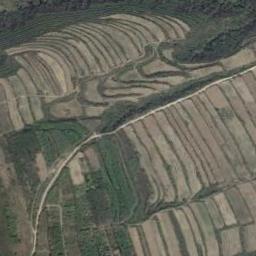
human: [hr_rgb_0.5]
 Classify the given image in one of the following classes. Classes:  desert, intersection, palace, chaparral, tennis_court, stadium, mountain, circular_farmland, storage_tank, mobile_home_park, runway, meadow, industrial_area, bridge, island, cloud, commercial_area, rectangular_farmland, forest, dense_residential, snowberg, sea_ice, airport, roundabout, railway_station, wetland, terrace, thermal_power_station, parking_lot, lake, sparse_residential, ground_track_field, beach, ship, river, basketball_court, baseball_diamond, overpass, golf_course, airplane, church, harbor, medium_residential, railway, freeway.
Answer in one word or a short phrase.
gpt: terrace